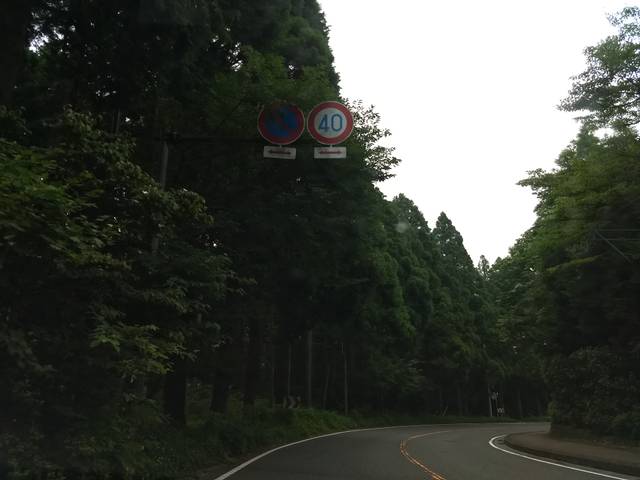
Region: Japan
Coordinates: 35.21, 139.038